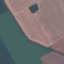
Label: AnnualCrop